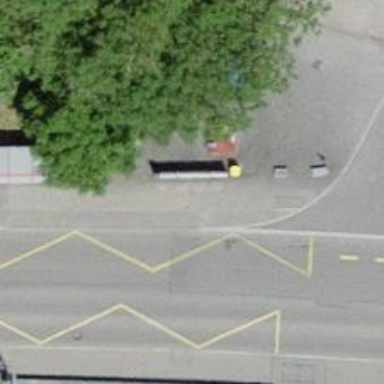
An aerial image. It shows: Post box.